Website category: sports
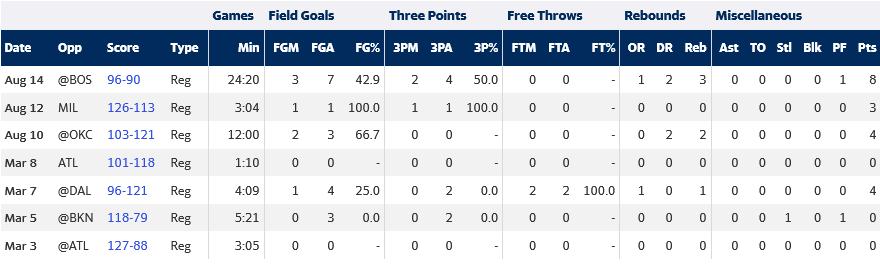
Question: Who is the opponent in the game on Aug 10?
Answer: OKC

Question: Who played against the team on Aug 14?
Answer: BOS

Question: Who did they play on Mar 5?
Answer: BKN

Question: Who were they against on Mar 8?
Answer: ATL

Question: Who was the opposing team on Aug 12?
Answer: MIL

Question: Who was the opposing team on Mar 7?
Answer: DAL

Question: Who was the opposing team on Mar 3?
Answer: ATL

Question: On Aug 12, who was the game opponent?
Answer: MIL

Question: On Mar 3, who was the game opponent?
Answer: ATL

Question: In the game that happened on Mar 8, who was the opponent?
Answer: ATL

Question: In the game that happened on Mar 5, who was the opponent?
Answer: BKN

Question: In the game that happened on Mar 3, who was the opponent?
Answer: ATL

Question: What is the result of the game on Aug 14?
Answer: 96-90

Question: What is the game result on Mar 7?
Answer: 96-121

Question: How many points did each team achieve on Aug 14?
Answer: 96-90

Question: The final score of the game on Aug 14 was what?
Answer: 96-90

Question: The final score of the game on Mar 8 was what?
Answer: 101-118

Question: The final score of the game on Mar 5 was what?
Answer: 118-79

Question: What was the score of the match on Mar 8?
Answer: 101-118

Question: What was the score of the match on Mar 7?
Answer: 96-121

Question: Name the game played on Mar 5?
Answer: Reg

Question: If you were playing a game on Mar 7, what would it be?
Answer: Reg

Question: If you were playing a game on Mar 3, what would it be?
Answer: Reg

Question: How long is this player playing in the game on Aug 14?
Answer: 24:20

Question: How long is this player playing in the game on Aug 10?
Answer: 12:00

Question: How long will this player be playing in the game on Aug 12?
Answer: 3:04

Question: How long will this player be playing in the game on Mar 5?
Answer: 5:21

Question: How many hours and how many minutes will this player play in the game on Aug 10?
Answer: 12:00

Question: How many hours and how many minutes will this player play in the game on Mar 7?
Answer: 4:09

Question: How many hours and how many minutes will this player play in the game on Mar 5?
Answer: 5:21

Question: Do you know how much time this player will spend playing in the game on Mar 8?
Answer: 1:10

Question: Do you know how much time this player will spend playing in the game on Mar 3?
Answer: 3:05

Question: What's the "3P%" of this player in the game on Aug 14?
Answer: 50.0

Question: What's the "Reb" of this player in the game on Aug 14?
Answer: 3

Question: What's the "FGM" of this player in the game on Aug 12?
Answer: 1

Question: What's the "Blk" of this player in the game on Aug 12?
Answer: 0

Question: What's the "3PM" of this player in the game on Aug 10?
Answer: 0

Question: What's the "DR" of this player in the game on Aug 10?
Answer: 2

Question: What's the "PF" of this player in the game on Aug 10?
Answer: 0

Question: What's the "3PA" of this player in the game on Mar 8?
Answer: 0

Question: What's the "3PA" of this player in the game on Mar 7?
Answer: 2

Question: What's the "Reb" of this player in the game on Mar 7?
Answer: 1

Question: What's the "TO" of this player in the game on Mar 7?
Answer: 0

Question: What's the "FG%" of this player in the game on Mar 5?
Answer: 0.0

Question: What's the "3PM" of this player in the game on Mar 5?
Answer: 0

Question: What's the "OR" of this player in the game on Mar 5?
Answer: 0

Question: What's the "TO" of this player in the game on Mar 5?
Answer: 0

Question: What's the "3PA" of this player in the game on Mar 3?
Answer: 0

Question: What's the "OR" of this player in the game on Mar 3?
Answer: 0

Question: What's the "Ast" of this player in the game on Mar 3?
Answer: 0

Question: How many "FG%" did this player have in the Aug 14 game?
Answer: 42.9

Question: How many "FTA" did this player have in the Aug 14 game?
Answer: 0

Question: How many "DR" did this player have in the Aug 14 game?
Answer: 2

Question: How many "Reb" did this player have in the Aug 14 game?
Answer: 3

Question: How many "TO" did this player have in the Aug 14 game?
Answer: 0

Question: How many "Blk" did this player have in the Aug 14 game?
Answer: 0

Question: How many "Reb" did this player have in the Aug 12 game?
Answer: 0

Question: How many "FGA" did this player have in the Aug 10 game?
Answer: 3

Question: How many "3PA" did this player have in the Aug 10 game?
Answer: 0

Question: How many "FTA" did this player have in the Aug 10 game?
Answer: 0

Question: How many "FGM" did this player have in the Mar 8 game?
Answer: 0

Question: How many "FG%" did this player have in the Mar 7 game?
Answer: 25.0

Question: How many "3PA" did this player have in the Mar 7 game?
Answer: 2

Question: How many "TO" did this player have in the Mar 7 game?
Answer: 0